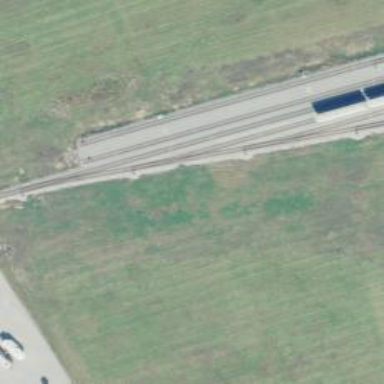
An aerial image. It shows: Railway spur service.